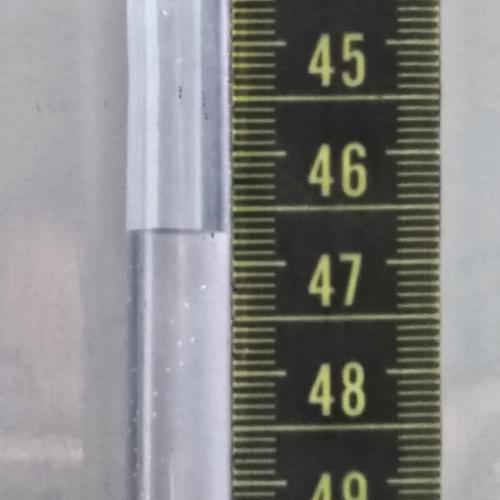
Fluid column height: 46.7 cm